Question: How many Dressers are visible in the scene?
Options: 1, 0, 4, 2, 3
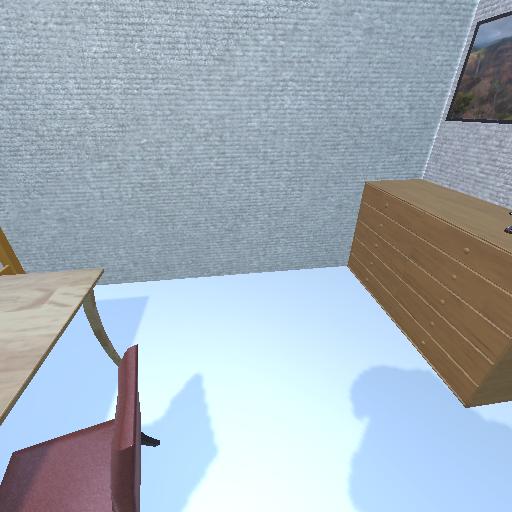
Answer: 1